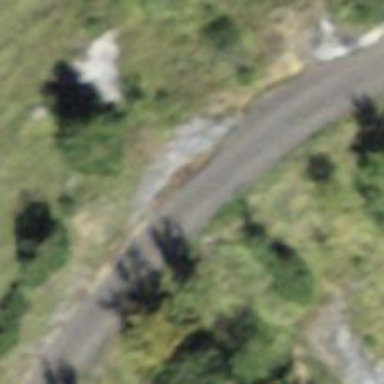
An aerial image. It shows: Gravel track with Grade 3 quality.